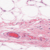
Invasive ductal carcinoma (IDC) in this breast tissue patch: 0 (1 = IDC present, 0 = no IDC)